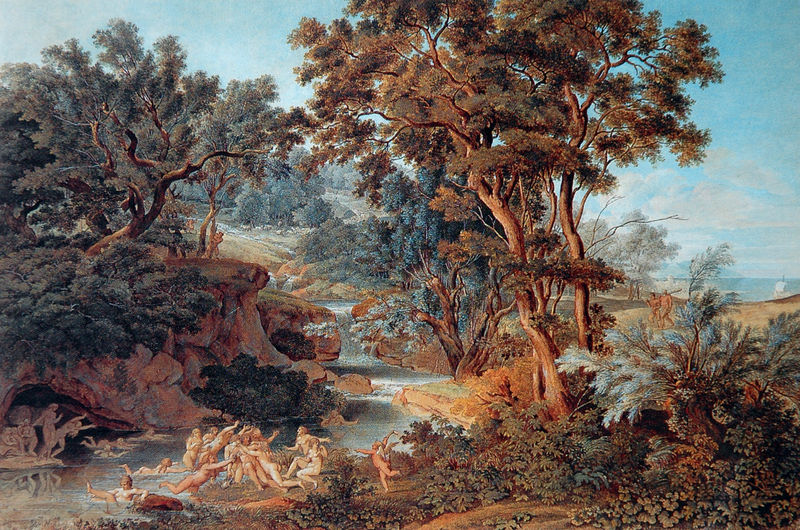
Titel: Landschaft mit dem Raub des Hylas
Künstler: Joseph Anton Koch
Standort: Stuttgart
Institution: Staatsgalerie, Graphische Sammlung
Schlagwörter: akt, baum, berg, blau, blätter, felsen, flügel, gemälde, himmel, körper, laub, mann, meer, nackt, schatten, wasser, weiß, wolken, akte, baden, badende, baumstämme, bäume, fluss, frauen, grün, landschaft, menschen, mädchen, ocker, see, sitzen, stadt, ufer, äste, blumen, braun, frau, hell, hintergrund, licht, männer, schwarz, türkis, vordergrund, ausblick, weg, wiese, beige, gesellschaft, malerei, meschen, arme, steine, öl, bach, baumstamm, ferne, gräser, horizont, hügel, natur, weide, wind, zweige, büsche, gebüsch, gewässer, sträucher, wiesen, boden, pflanzen, tanzen, höhle, wald, wasserfall, boot, kinder, stock, engel, putto, beine, bewölkt, küste, schiff, segel, segelboot, vedute, segelschiff, berge, fels, hang, dunkelgrün, vegetation, naiv, idylle, kuppel, böschung, romantik, vorsprung, gobelin, spielen, farn, wedel, nackte, freude, bad, plantschen, spiel, waschen, nacktheit, weiden, wasserlauf, schwimmen, flusslandschaft, idyllisch, fkk, lichtung, druck, wolkig, knüppel, fliehen, nixen, tauchen, koloriert, allegorie, mythologie, jagd, efeu, jäger, springen, nymphe, nymphen, grotte, kiefern, eden, gesträuch, pinien, pinie, arkadien, reigen, amor, putten, schlängeln, schafe, elfen, putti, biblisch, jungbrunnen, diana, idyllische landschaft, spass, locus amoenus, schwimmer, mee, farne, farbenfroh, cyan, steilufer, prallhang, susanna im bade, gespielinnen, nakte, flußlauf, arkadisch, weicher stil, windungen, j ger, badefreuden, heißa, huch, im fluss, pittoresk, untergraben, der wald, vergnügen im waqsser